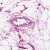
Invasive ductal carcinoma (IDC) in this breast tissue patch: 0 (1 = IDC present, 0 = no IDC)